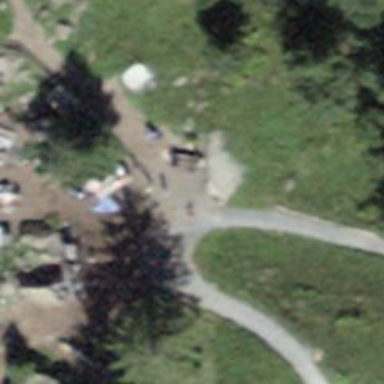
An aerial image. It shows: Picnic site for tourists.